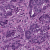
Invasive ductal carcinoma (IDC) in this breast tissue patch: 1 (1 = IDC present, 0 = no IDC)